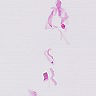
Metastatic tissue present: no